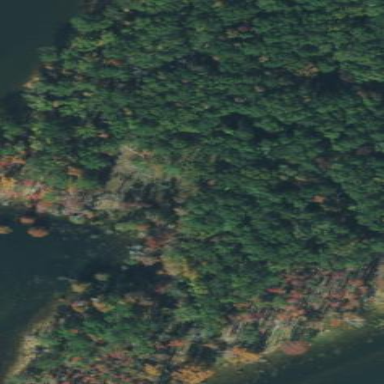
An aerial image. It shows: Mixed woodland with various types of leaves.